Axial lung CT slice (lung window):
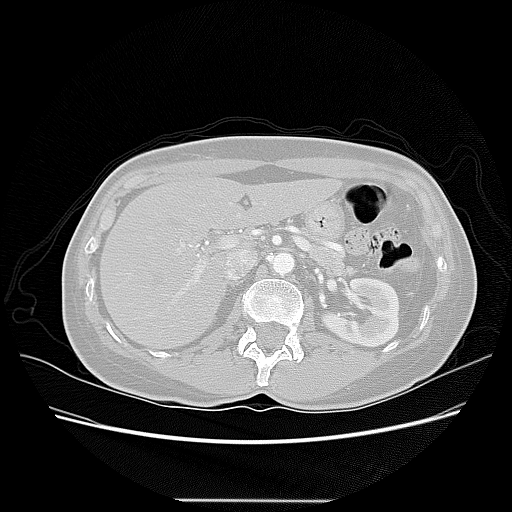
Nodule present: no